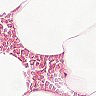
Metastatic tissue present: no